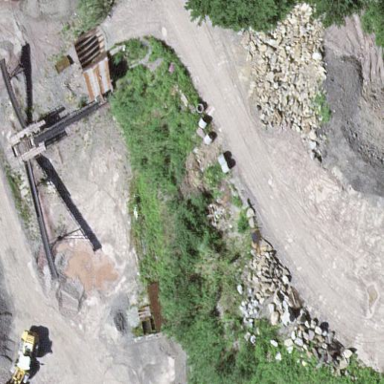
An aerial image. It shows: Quarry area.